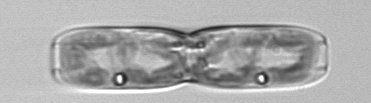
Label: pennate_morphotype1